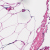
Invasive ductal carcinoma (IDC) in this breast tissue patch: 0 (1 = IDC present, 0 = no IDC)